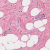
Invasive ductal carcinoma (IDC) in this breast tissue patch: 0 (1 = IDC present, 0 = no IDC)